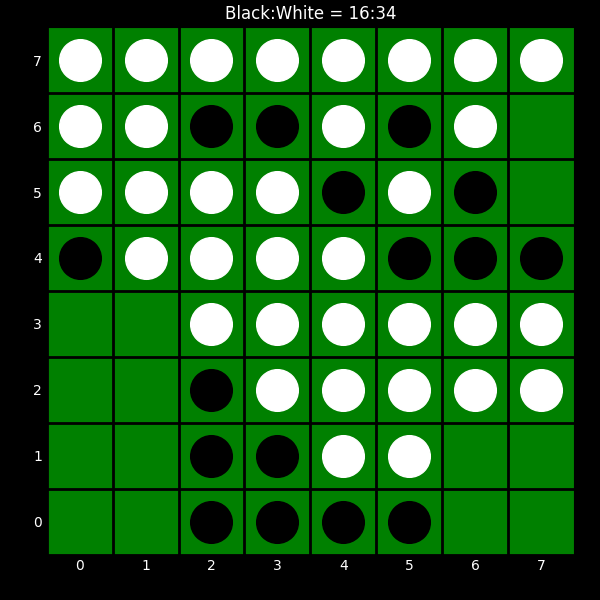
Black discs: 16
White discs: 34